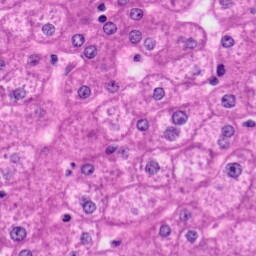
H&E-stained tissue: Liver